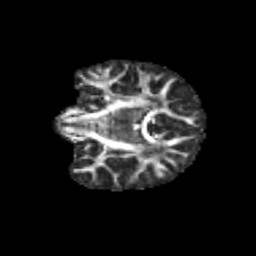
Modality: FA
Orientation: coronal
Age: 10
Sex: female
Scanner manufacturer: siemens
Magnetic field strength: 3 T
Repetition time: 3.8 s
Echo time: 0.07 s